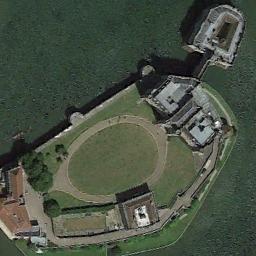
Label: palace